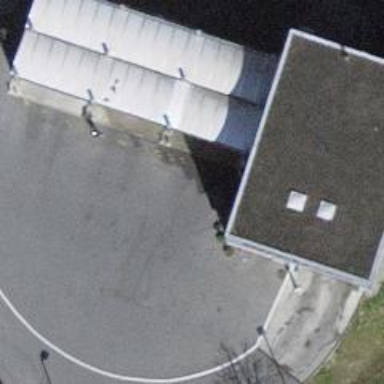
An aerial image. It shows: Car wash facility.